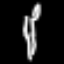
Label: fork